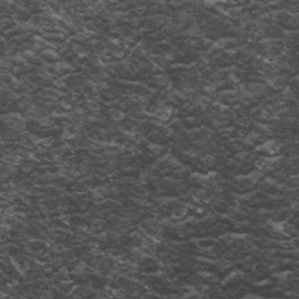
Label: frost